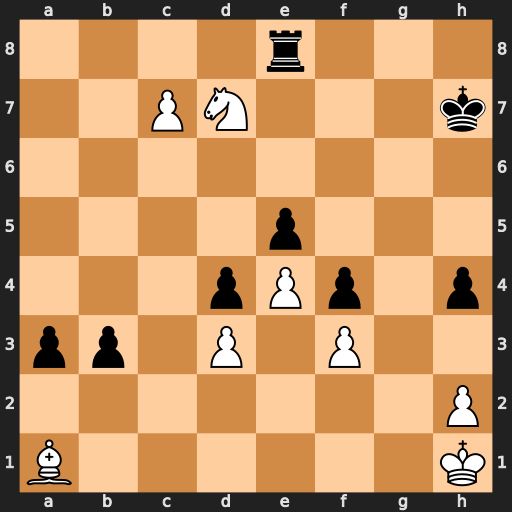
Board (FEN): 4r3/2PN3k/8/4p3/3pPp1p/pp1P1P2/7P/B6K
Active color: w
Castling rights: -
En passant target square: -
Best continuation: Nf6+ Kg6 Nxe8 b2 Bxb2 axb2 c8=Q b1=Q+ Kg2 h3+ Qxh3 Qc2+ Kg1 Qc1+ Qf1